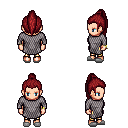
a pixel art fantasy rpg character, female body template, human, light skin, chain mail, gold greaves, brunette long topknot hairstyle, bracelets, white slippers, four views (front, back, left, right), 2x2 character sprite sheet, small pixel art, hard edges, no anti-aliasing